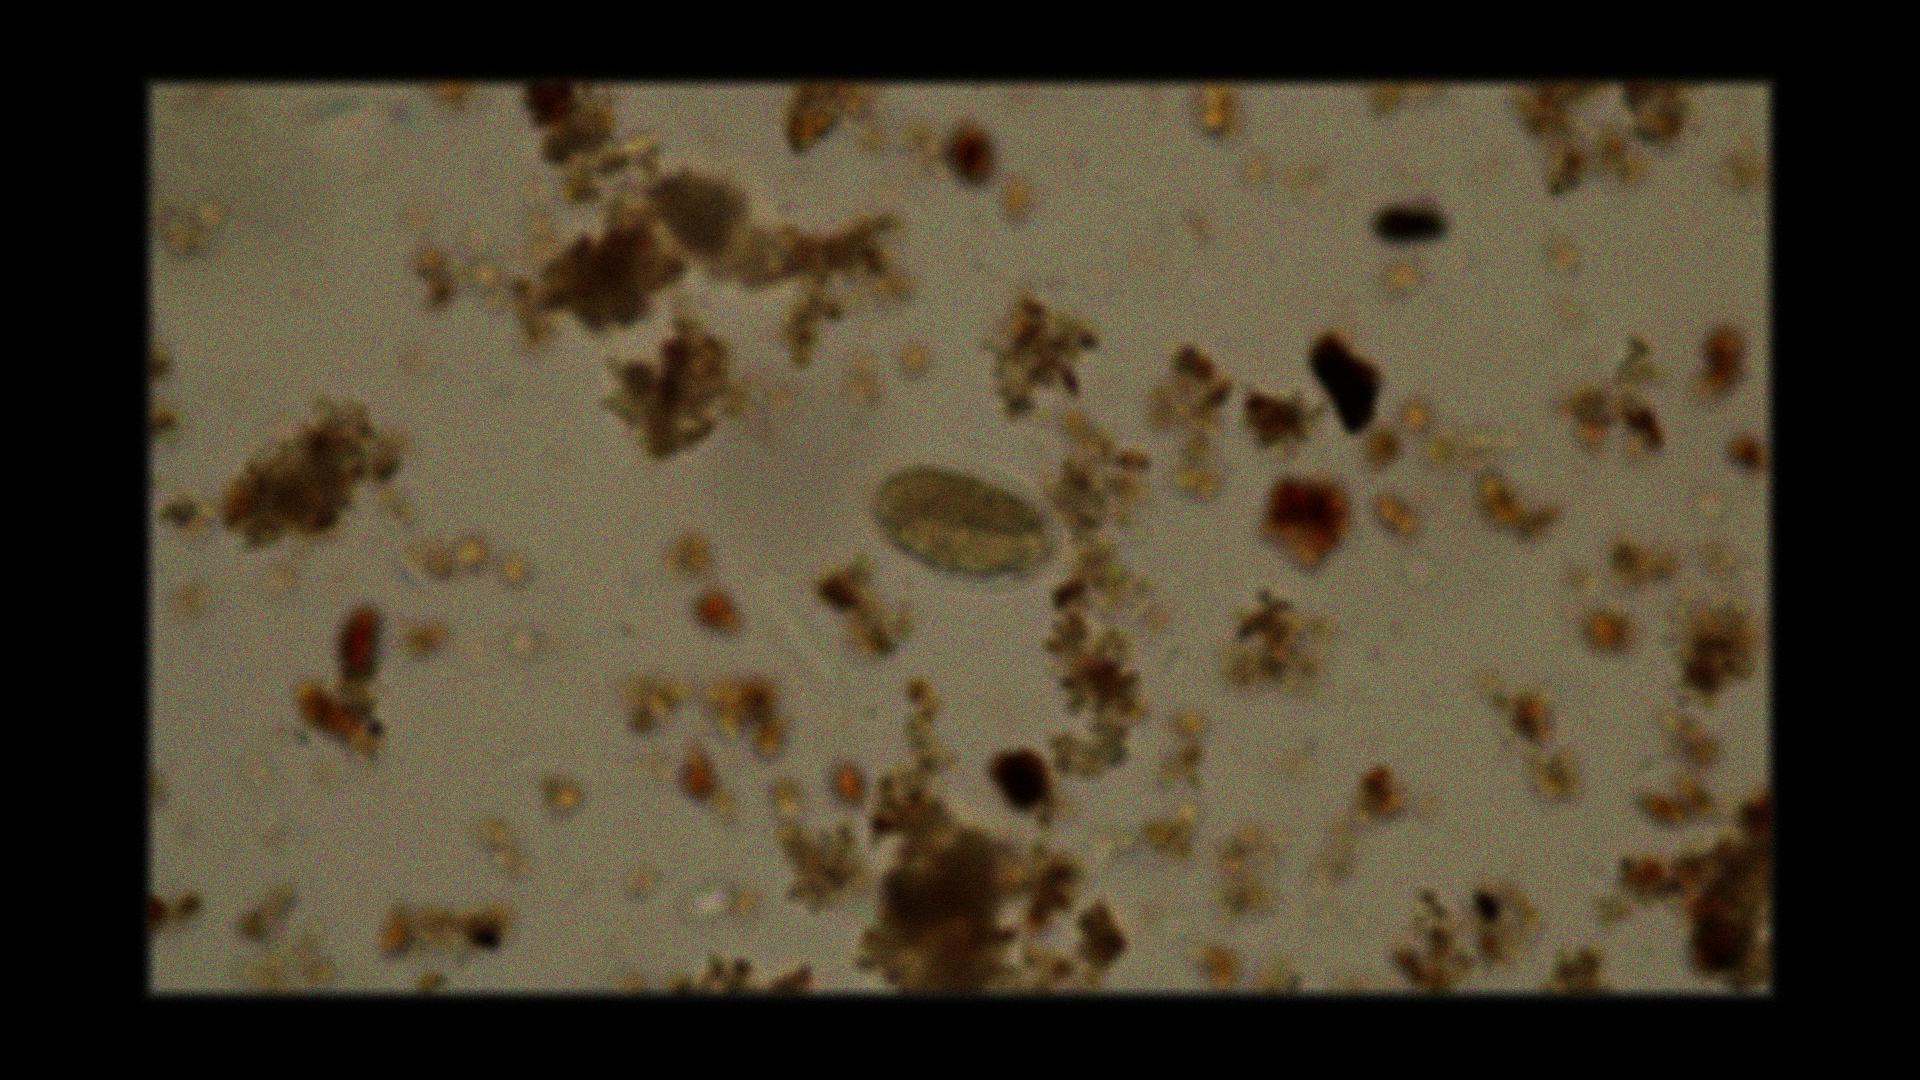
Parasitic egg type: Hookworm egg